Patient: sex M, age 75
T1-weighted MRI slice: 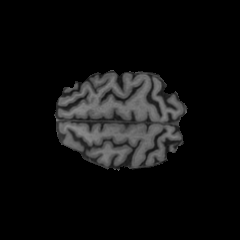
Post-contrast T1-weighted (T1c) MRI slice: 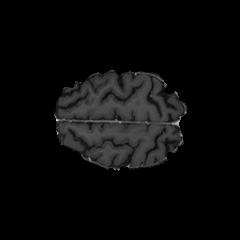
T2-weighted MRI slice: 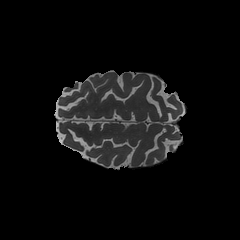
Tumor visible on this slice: no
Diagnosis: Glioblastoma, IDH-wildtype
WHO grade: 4